Aerial crown-view tile of a tropical tree (Barro Colorado Island, Panama), acquired 20241112:
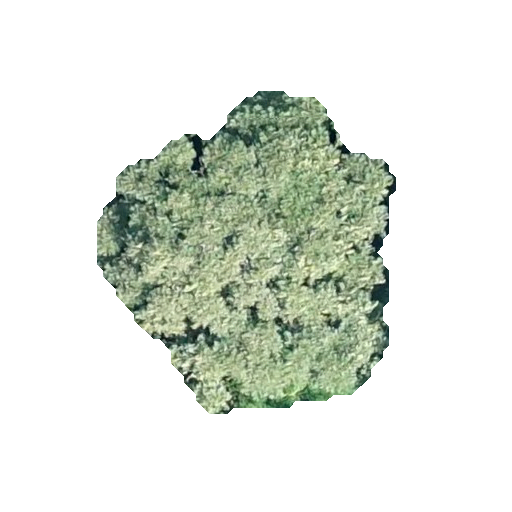
Species: Jacaranda copaia
GBIF accepted scientific name: Jacaranda copaia
Crown area: 107.277 m²